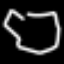
Label: octagon